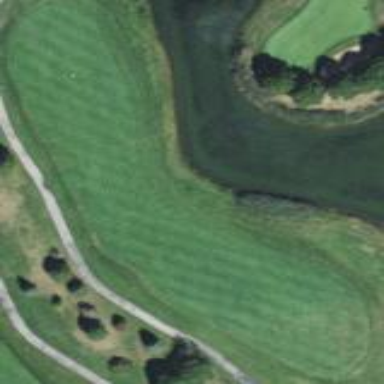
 part of golf course fairway. It is used for the sport of golf."